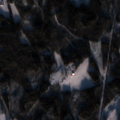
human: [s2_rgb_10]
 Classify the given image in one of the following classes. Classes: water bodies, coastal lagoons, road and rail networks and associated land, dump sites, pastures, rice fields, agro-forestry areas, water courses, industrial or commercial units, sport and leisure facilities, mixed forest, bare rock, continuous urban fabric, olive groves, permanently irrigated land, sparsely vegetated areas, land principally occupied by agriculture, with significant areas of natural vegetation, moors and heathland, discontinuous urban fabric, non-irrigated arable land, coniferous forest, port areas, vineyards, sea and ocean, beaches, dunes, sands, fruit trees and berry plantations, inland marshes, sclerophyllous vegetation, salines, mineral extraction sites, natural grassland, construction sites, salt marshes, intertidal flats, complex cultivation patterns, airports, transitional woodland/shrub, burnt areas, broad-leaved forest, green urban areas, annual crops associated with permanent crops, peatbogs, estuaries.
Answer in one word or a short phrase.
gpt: coniferous forest, mixed forest, transitional woodland/shrub